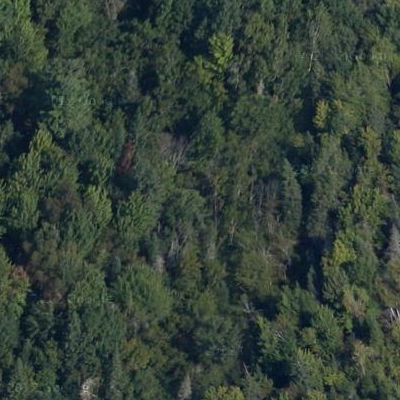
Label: Forest